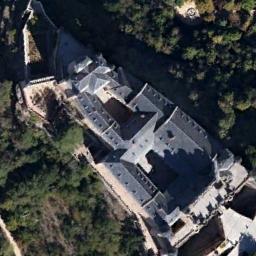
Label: palace